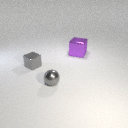
small gray metal cube behind small gray metal sphere